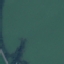
Label: SeaLake